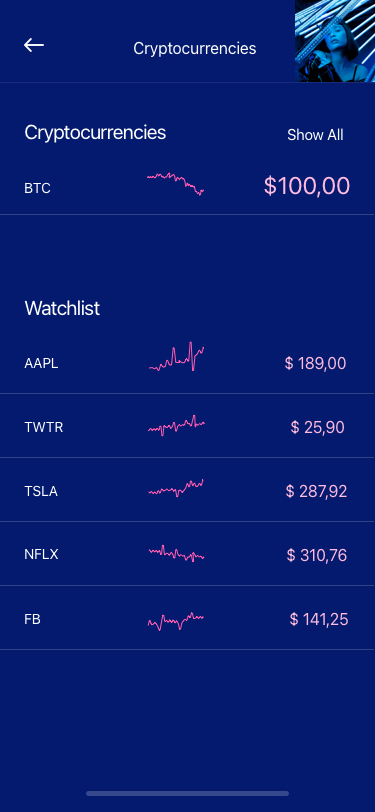
Text in this UI design:
Cryptocurrencies
Cryptocurrencies
Watchlist
Show All
BTC
$100,00
AAPL
$ 189,00
TWTR
$ 25,90
TSLA
$ 287,92
NFLX
$ 310,76
FB
$ 141,25